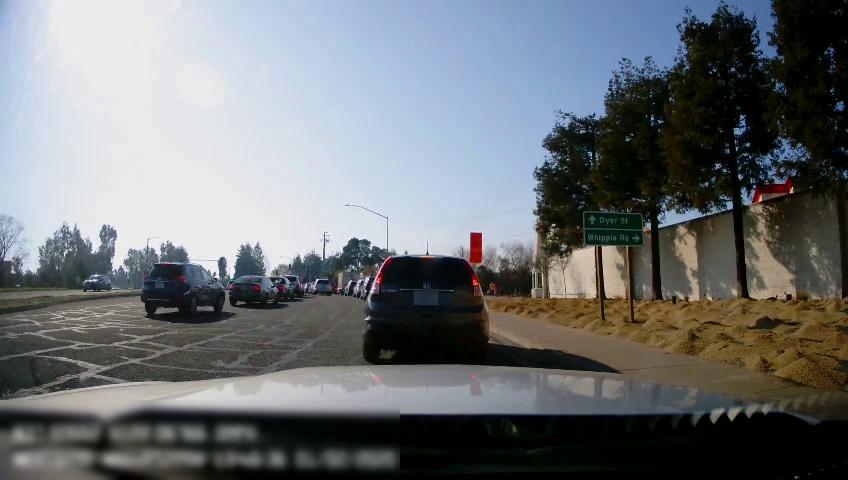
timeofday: Dusk/Dawn/Twilight
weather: Sunny
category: Drivable Space
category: Drivable Space
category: Vehicles | Car
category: Vehicles | SUV
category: Vehicles | SUV
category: Vehicles | SUV
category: Vehicles | Car
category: Vehicles | SUV
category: Vehicles | SUV
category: Vehicles | SUV
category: Vehicles | SUV
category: Vehicles | Truck
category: Vehicles | SUV
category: Pedestrians
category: Pedestrians
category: Traffic | Signs
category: Traffic | Signs